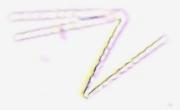
Label: Thalassionema